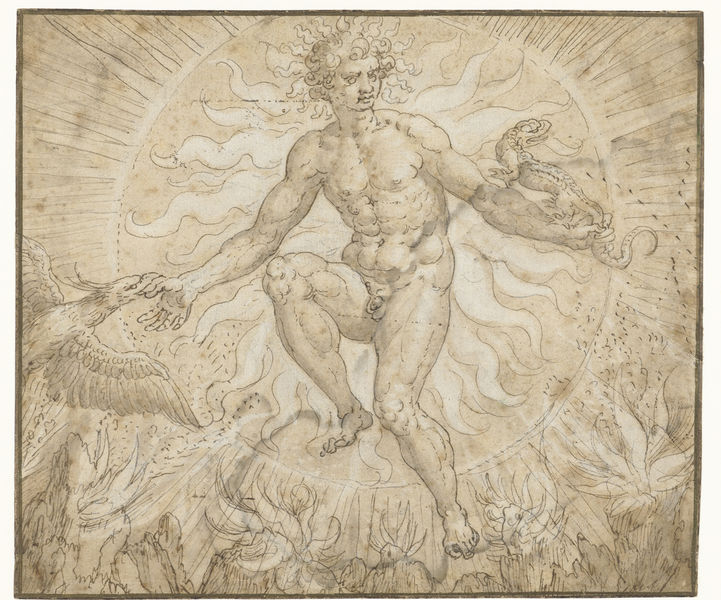
Titel: Ignis
Künstler: Maerten de Vos
Standort: Amsterdam
Institution: Rijksmuseum
Schlagwörter: adler, akt, blätter, feuer, flügel, gott, kopf, mann, nackt, vogel, licht, nase, skizze, zeichnung, tiere, augen, hände, sonne, pflanzen, frontal, locken, renaissance, kreis, beine, füße, grafik, muskeln, penis, antike, flammen, strahlen, kranz, geier, echse, nackter mann, zungen, drachen, drache, reptil, apollo, apollon, helios, eidechse, sonnenkranz